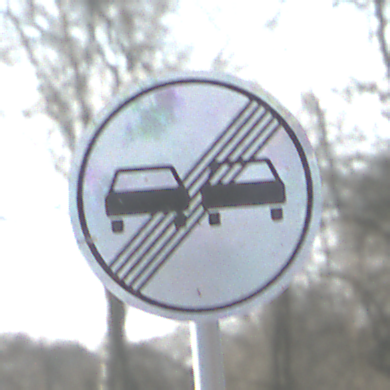
Verkehrszeichen: EndeUeberholverbot
Umgebung: Outdoor, Suburban
Tageszeit: MorningAfternoon
Wetter: PartlyCloudy
Licht: Natural
Jahreszeit: NotSpecified
Kontrast: HighContrast